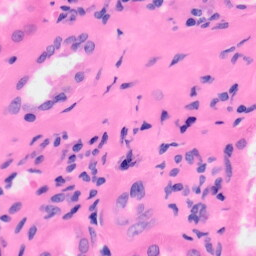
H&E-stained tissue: Kidney